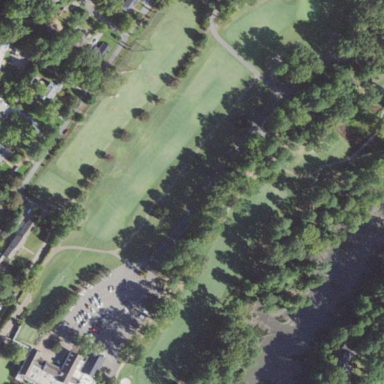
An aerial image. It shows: Area of rough grass used for golf.